Question: I got a problem with this simple piece of code which i cant figure out.
Instead of printing the whole array in the console, i get the message "10 undefined". Altough if i put "var i" to 0 or below then it's all good and i get a full list from that number up to 10.
Why wont this work when "i" is set to a number above 0?
Took a picture of my console in chrome to show how it looks like:

'''
var ar = [];
for (var i = 1; i <= 10; i++) {
ar.push(i);
console.log(ar[i]);
}
'''
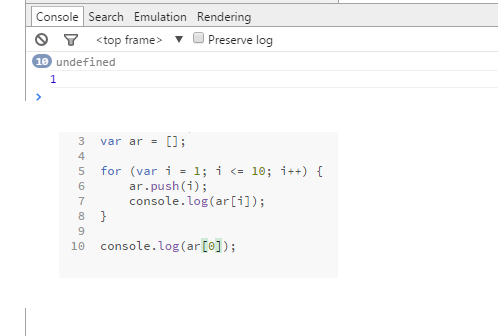
Answer: JavaScript array indices start at 0, not 1. The <URL> will be array element 0.
Your loop inserts the value '1' at array index '0', the value '2' at array index '1', and so forth up to the value '10' at array index '9'.
Each of your 'console.log(ar[i])' statements is trying to log a value from an index one higher than the highest element index, and those elements will always be 'undefined'. So the console logs the value 'undefined' ten times.
You can log the last element of an array like this:
'''
console.log(ar[ar.length-1]);
'''
Or in your case where you (now) know that 'i' will be one higher than the index that '.push()' used:
'''
console.log(ar[i-1]);
'''